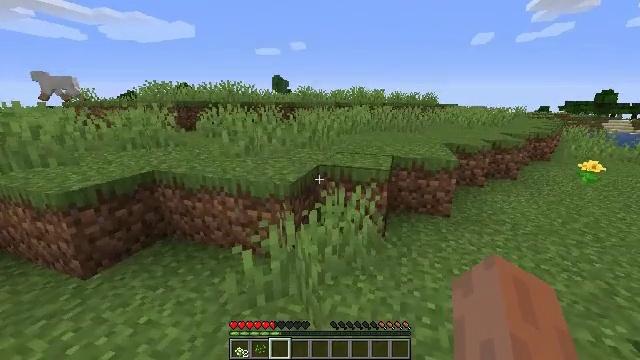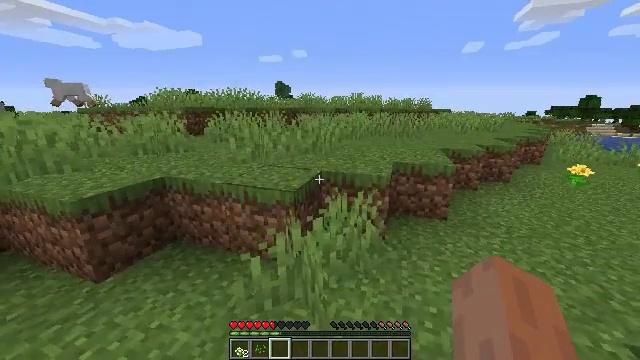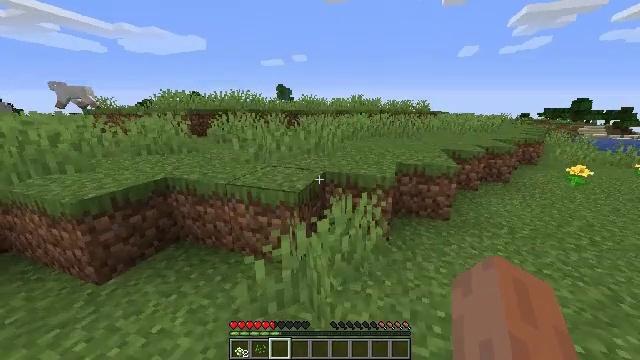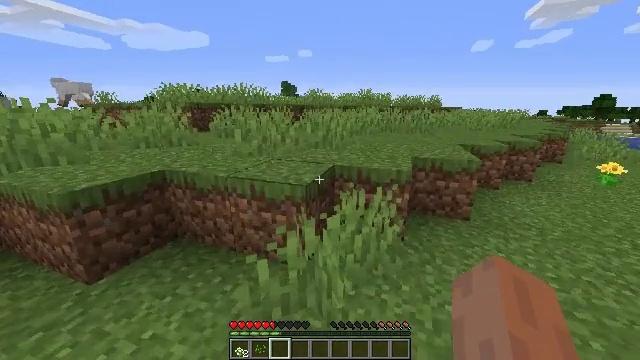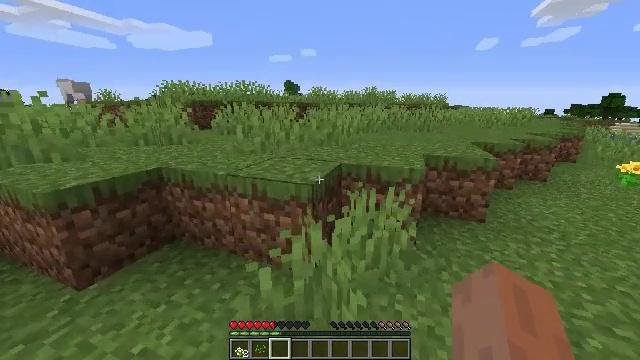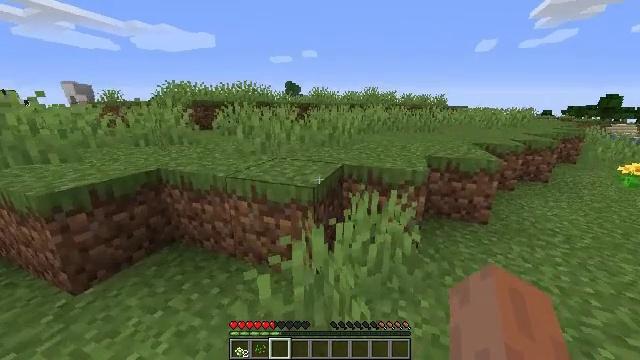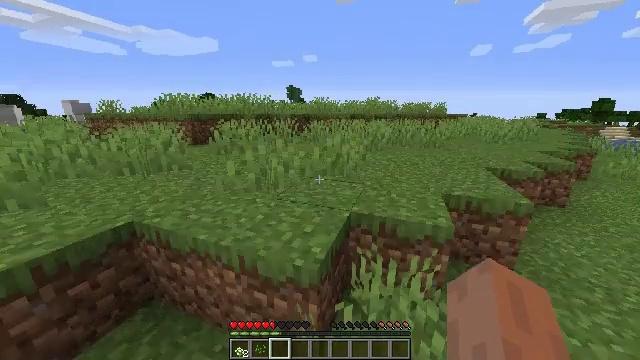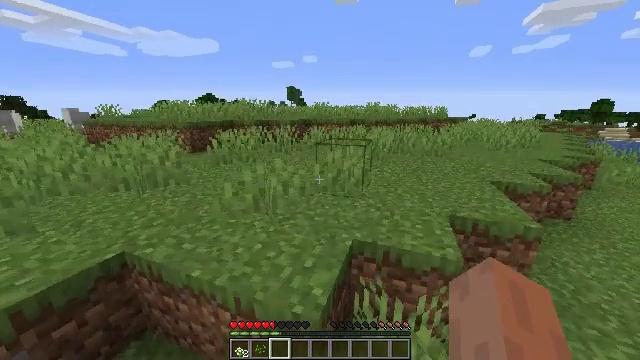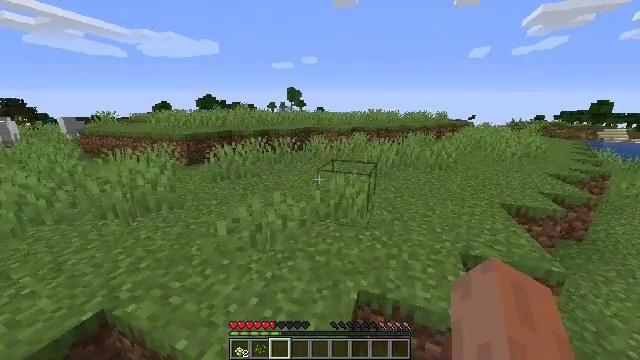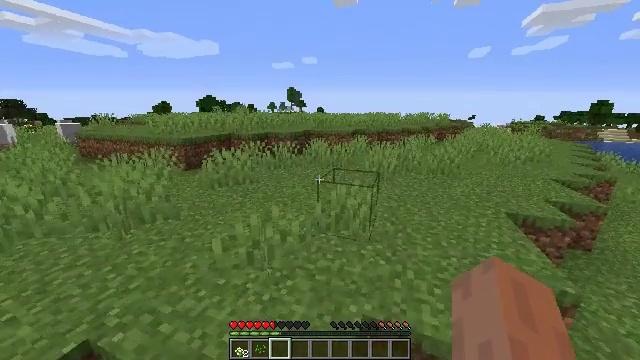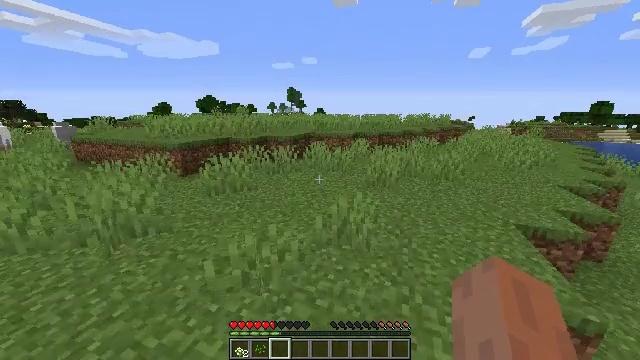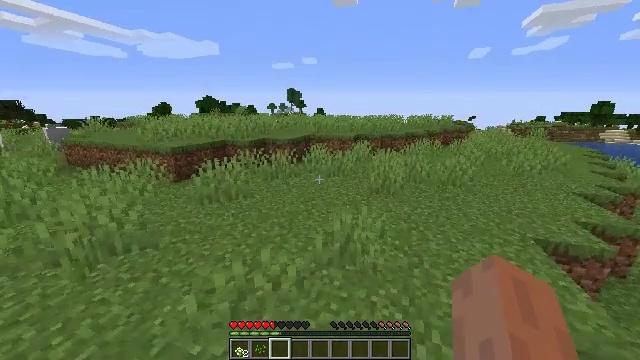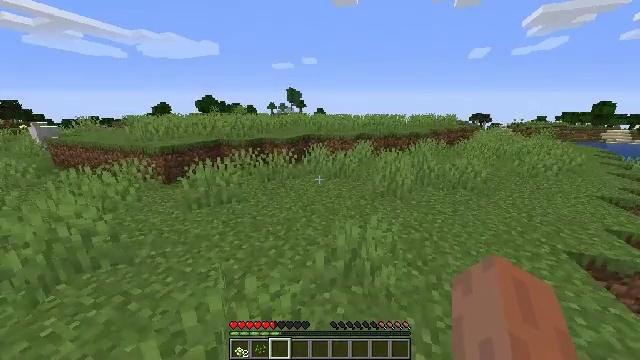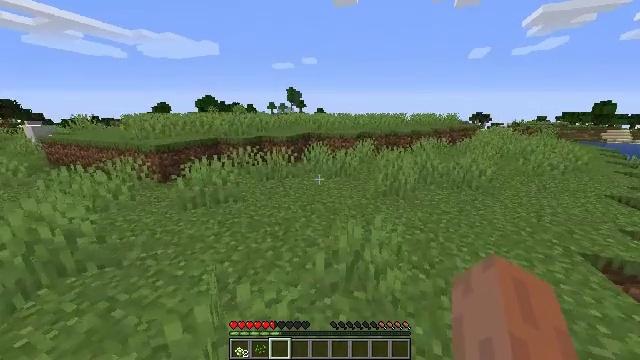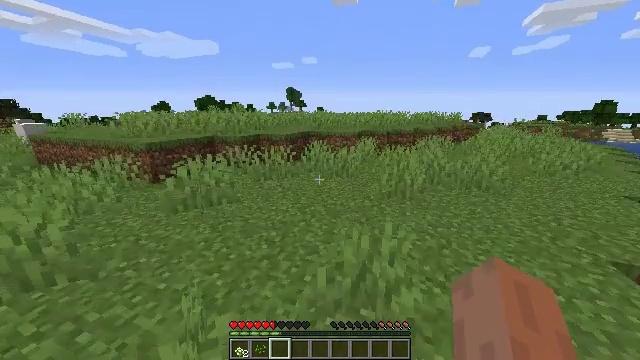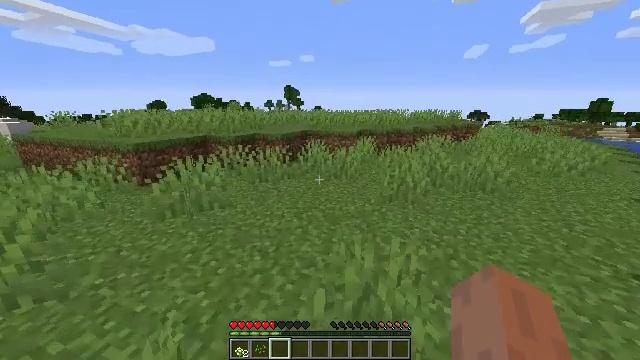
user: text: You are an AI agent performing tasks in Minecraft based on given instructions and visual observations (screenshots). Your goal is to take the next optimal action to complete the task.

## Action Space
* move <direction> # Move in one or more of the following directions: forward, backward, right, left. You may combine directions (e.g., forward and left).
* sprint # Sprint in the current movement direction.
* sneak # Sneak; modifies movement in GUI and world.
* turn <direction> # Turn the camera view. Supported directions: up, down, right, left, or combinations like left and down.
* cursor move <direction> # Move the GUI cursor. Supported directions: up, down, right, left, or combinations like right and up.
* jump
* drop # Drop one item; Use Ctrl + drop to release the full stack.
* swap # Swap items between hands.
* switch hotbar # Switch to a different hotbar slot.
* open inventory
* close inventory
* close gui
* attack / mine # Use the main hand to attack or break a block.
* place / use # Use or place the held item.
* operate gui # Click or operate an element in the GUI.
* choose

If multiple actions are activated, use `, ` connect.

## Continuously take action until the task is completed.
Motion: motion action
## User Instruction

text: Harvest seagrass from the waterbed.
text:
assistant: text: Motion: move forward, sprint, jump
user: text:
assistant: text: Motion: move forward, sprint, jump
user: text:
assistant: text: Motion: move forward, sprint, turn left, jump
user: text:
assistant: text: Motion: move forward, sprint, jump
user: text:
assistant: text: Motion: move forward, sprint, jump
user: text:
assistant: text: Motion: move forward, sprint, jump
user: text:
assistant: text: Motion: move forward, sprint, jump
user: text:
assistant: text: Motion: move forward, sprint, jump
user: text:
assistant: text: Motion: move forward, sprint, jump
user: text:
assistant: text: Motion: move forward, sprint, jump
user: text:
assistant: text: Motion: move forward, sprint, jump
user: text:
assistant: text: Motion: move forward, sprint, jump
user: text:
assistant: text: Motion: move forward, sprint, jump
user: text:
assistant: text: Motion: move forward, sprint, jump
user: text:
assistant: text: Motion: move forward, sprint, jump
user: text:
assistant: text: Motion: move forward, sprint, turn right and down, jump
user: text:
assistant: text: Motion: move forward, sprint, turn right, jump
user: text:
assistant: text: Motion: move forward, sprint, jump
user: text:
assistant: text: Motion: move forward, sprint, jump
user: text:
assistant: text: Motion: move forward, sprint, jump
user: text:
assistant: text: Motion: move forward, sprint, jump
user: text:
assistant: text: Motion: move forward, sprint, jump
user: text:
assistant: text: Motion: move forward, sprint, jump
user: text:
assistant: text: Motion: move forward, sprint, jump
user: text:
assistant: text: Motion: move forward, sprint, jump
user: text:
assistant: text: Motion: move forward, sprint, jump
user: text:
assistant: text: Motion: move forward, sprint, jump
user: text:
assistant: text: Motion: move forward, sprint, jump
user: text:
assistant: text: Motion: move forward, sprint, jump
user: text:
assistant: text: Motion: move forward and move right, sprint, jump